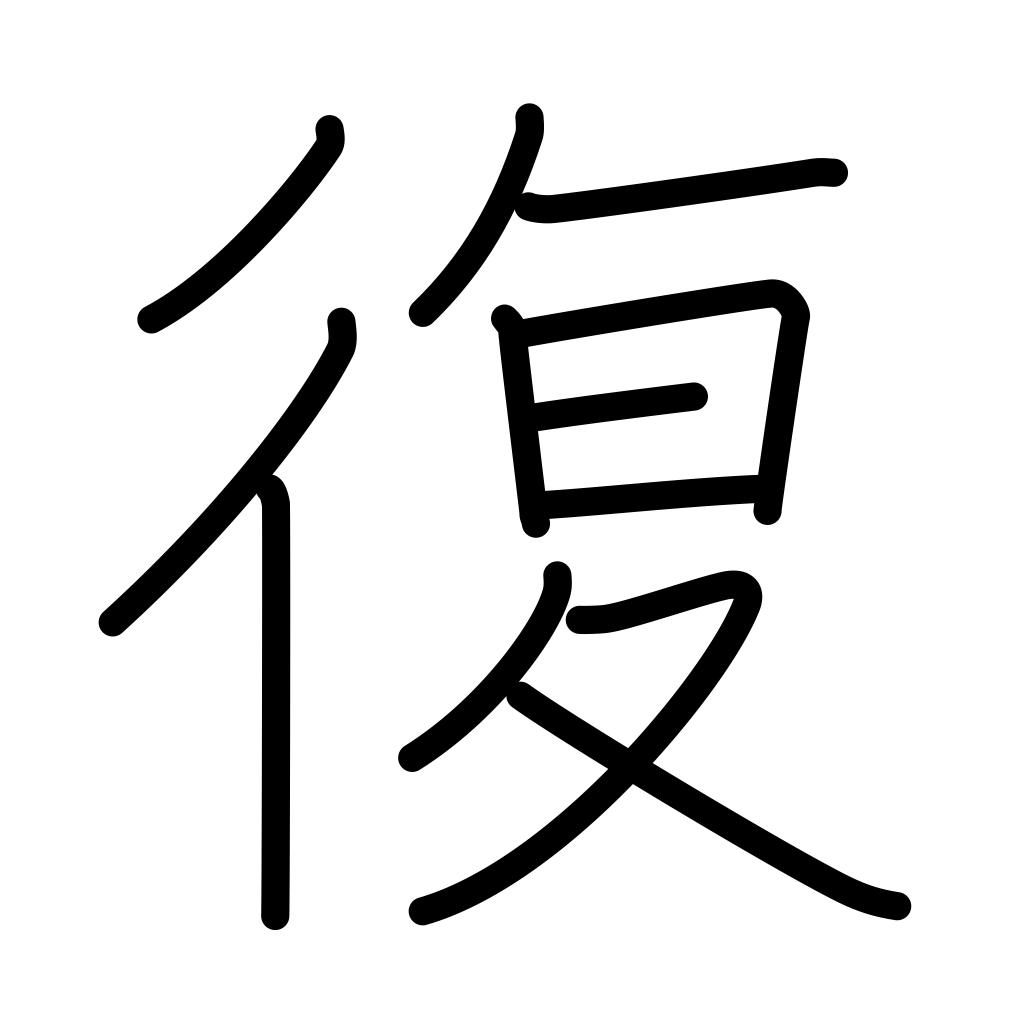
Meaning: restore, return to, revert, resume